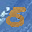
Label: 5